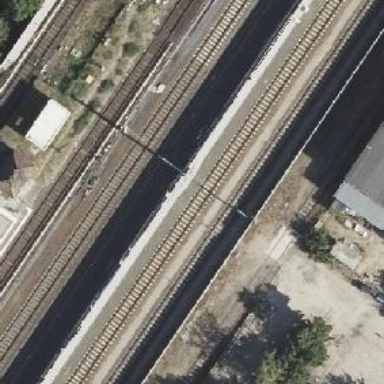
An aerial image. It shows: Railway with electrified contact lines.